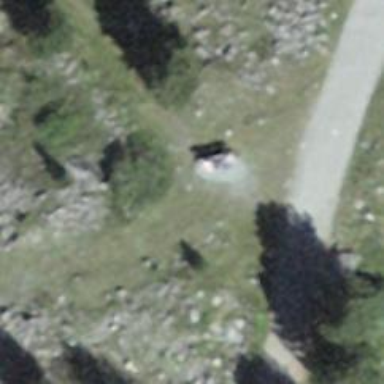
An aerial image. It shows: Bench.